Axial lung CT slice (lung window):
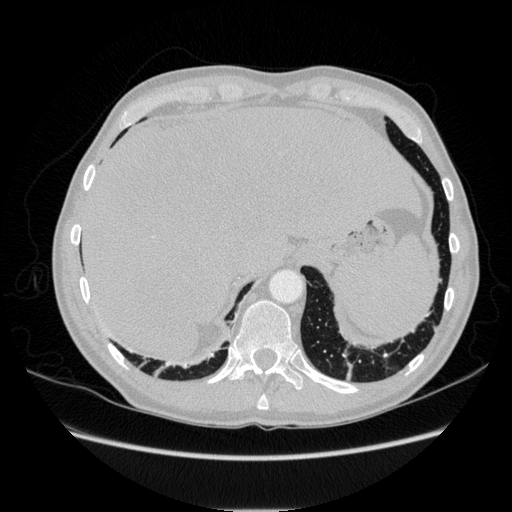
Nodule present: no